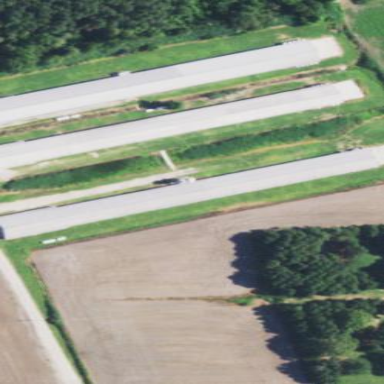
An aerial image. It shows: Farm auxiliary building.